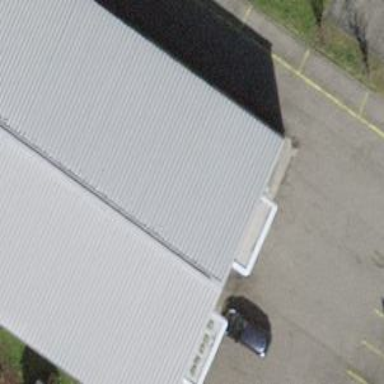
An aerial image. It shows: Car repair shop.